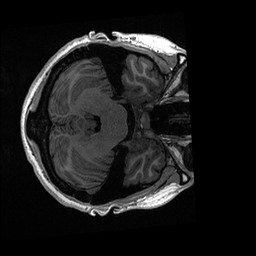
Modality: T1w
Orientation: axial
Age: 21
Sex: female
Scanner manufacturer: ge
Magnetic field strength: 3 T
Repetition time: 0.006952 s
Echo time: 0.00292 s